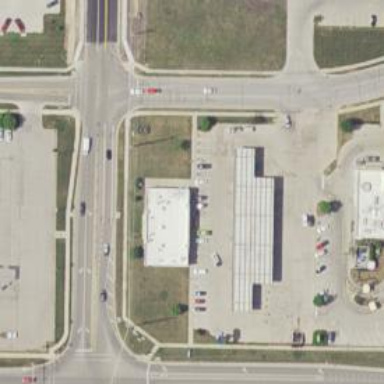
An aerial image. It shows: Convenience shop.